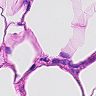
Metastatic tissue present: no